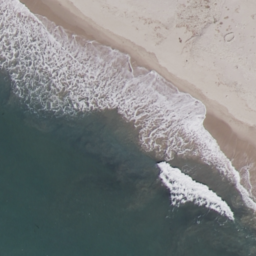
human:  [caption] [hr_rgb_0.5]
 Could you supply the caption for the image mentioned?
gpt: Waves slapping a white sand beach .

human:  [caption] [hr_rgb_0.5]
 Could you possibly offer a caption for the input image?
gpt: Waves slapping a white sand beach throw up white foams .

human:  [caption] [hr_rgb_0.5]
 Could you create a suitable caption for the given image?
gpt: The waves beat on the white sands .

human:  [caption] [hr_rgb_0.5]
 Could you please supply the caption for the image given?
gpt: This is a beach with blue-green waters and sand .

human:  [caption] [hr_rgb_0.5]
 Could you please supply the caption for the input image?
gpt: Waves slapping a white sand beach throw up white foams .